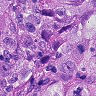
Metastatic tissue present: yes